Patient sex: M
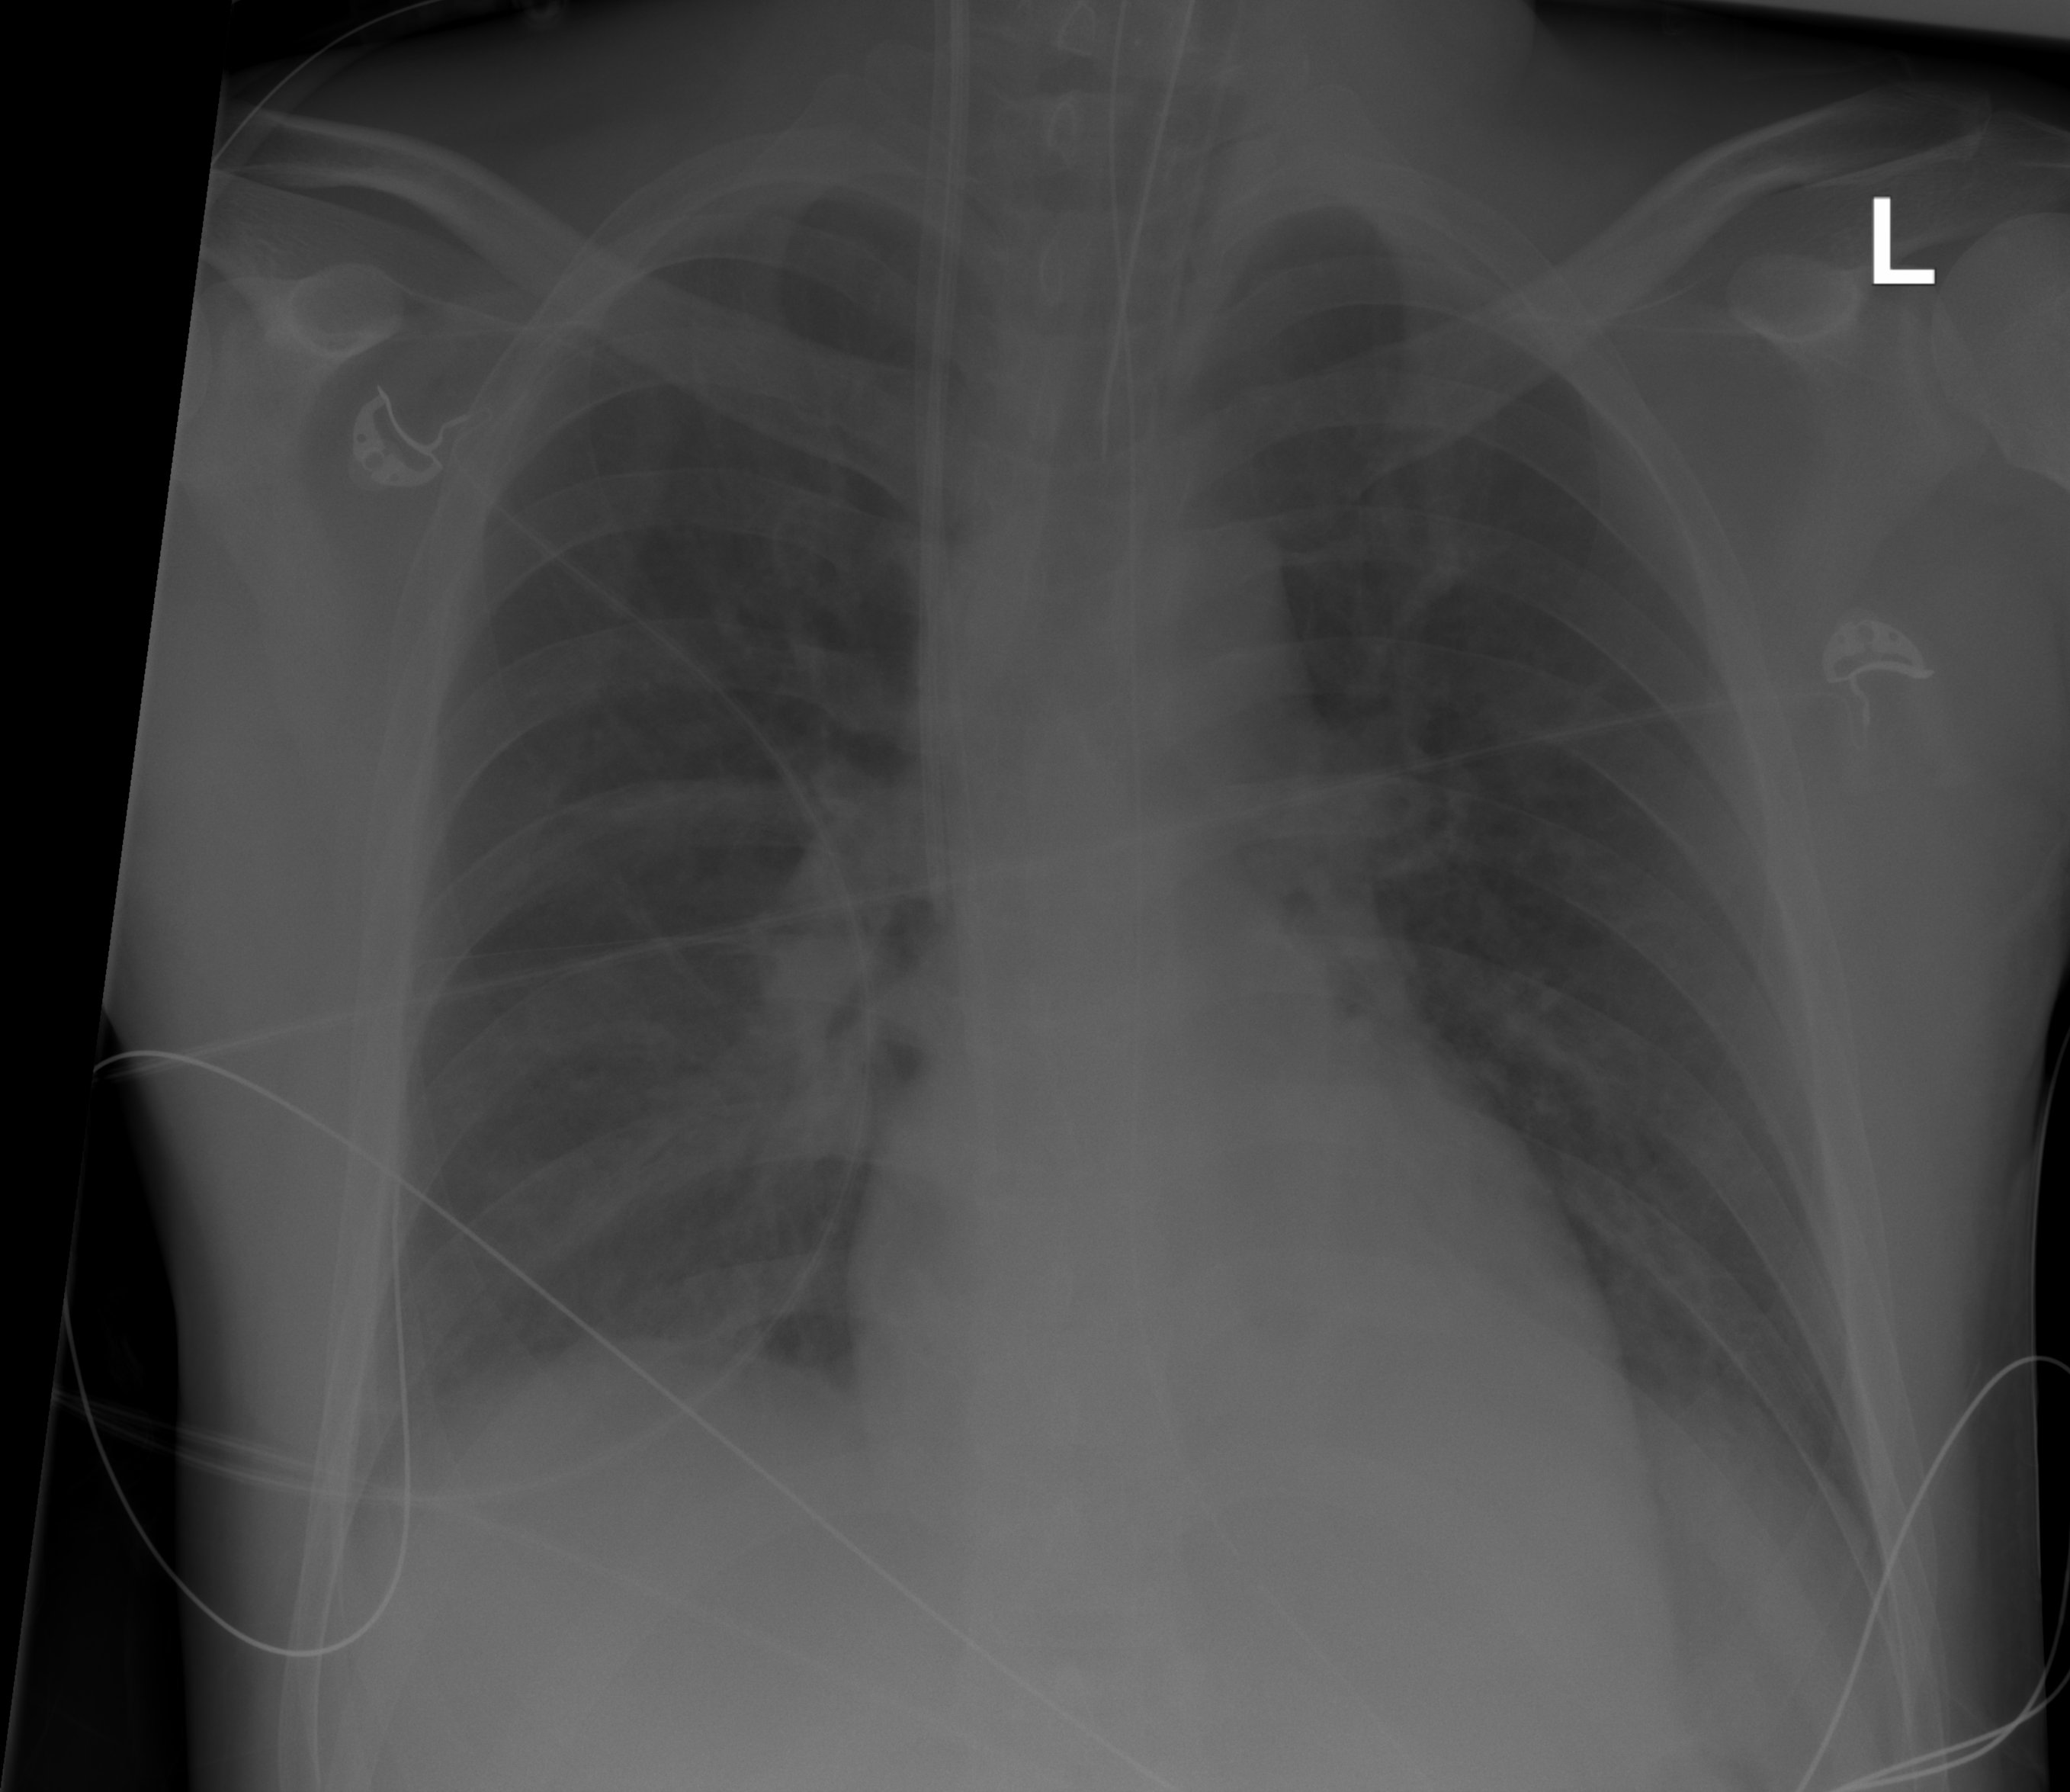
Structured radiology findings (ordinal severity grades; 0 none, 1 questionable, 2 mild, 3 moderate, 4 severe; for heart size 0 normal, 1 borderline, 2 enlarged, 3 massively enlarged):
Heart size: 0
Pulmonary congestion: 2
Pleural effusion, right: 0
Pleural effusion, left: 0
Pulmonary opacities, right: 0
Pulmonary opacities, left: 0
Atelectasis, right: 2
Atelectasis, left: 2